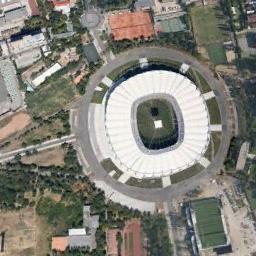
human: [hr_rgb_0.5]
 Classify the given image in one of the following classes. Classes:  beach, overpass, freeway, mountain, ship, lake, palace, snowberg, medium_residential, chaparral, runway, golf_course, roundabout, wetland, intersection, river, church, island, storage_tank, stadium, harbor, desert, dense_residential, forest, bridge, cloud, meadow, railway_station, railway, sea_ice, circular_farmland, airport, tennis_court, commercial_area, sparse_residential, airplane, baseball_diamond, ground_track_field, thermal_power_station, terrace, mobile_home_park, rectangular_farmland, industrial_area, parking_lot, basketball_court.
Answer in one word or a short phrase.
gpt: stadium